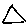
Label: triangle